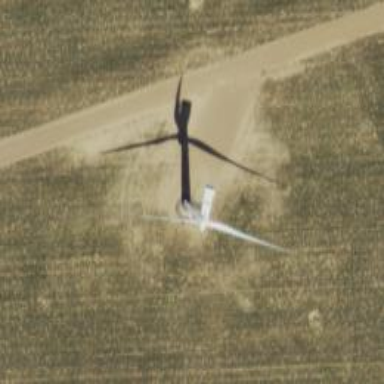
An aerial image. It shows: Wind generator powered by horizontal-axis wind turbine.